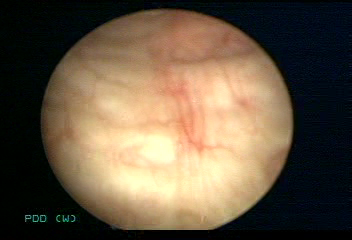
Modality: WLC
Class: Normal mucosa
Bladder cancer association: No